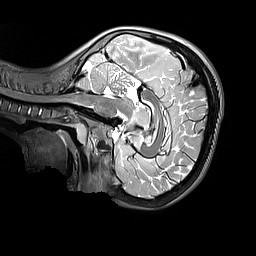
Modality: T2w
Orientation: sagittal
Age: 9
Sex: female
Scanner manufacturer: siemens
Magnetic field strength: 3 T
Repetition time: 3.2 s
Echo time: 0.408 s